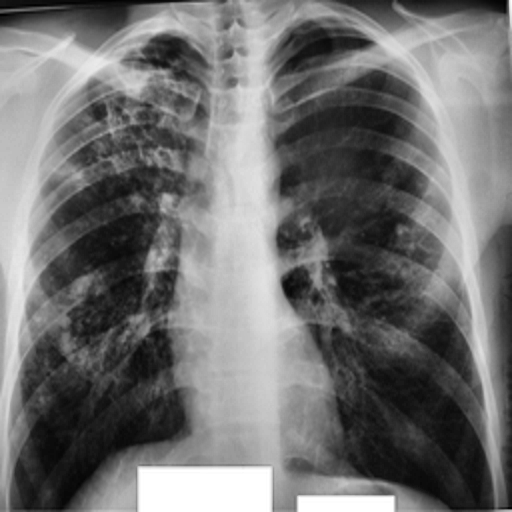
Finding: TUBERCULOSIS